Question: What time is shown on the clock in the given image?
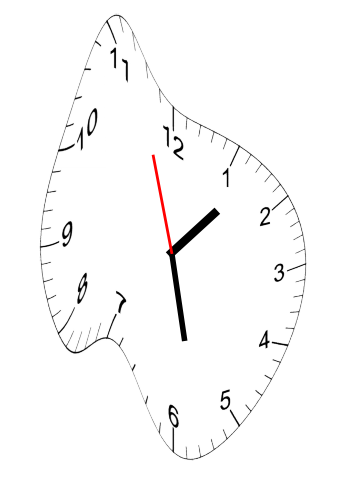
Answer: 01:27:57